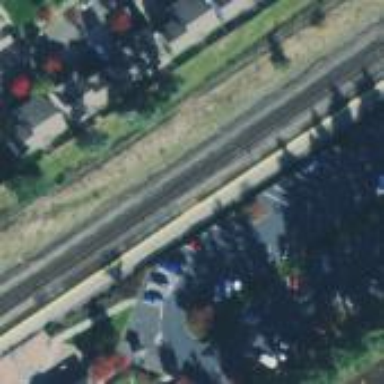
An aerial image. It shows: Crossing for the railway.